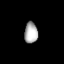
Tissue: lung
Cell type: Endothelial cells
Senescence score: 0.6152
Nuclear area (px): 275
Mean DAPI intensity: 174.836